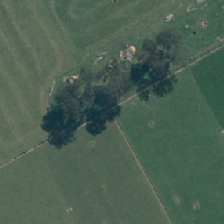
Land cover: harvested_forest